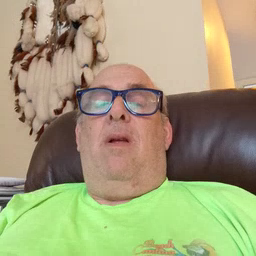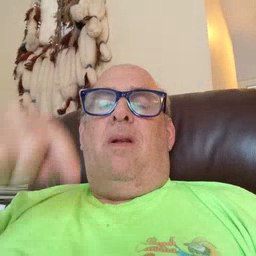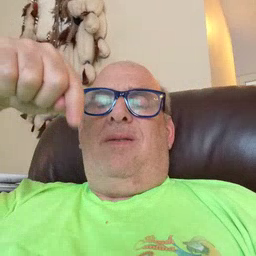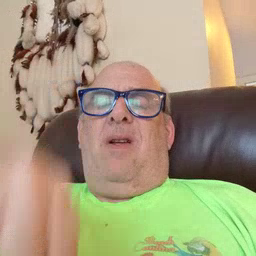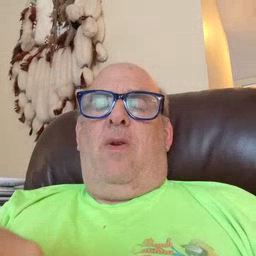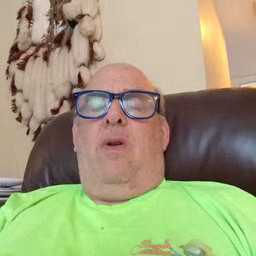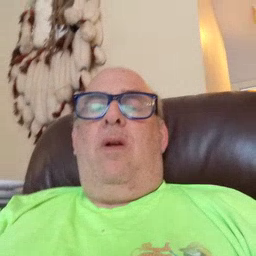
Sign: down